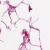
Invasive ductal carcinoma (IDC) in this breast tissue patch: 0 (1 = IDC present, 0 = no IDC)